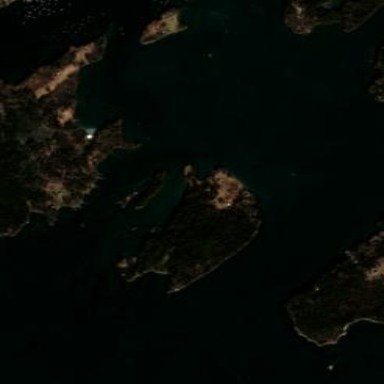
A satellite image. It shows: Island with natural coastline.